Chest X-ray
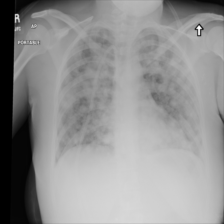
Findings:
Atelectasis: negative
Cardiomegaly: negative
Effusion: negative
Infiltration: negative
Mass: negative
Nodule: positive
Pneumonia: negative
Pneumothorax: negative
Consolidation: negative
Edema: negative
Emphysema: negative
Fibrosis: negative
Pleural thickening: negative
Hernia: negative